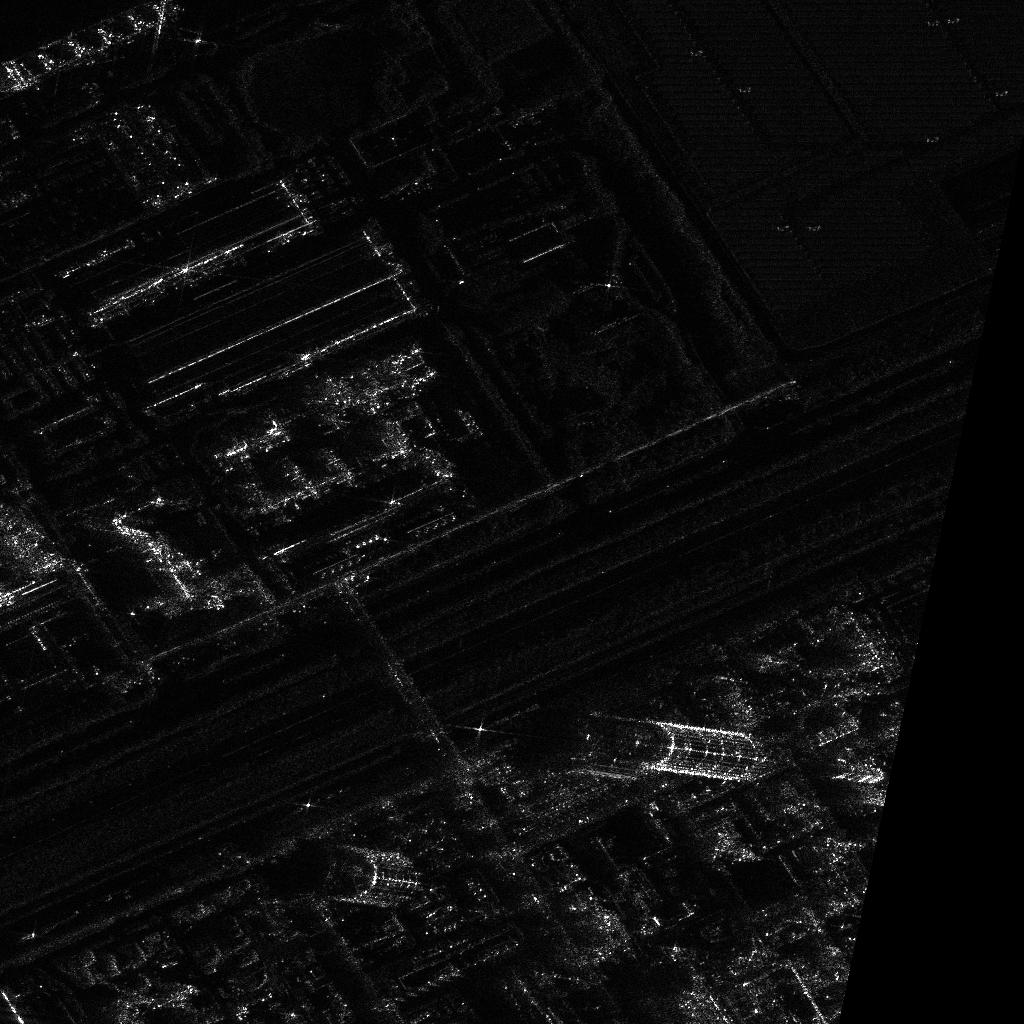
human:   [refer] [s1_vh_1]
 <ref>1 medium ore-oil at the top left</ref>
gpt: <box>[[6, -6, 10, 13, 70]]</box>